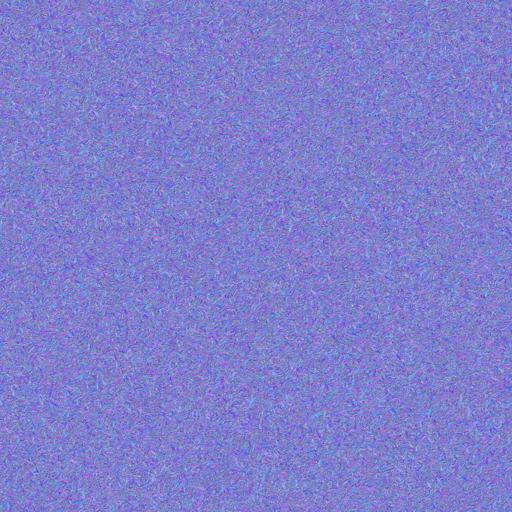
grass green ground